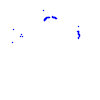
Particle: kaon